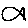
Label: fish